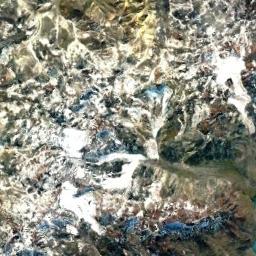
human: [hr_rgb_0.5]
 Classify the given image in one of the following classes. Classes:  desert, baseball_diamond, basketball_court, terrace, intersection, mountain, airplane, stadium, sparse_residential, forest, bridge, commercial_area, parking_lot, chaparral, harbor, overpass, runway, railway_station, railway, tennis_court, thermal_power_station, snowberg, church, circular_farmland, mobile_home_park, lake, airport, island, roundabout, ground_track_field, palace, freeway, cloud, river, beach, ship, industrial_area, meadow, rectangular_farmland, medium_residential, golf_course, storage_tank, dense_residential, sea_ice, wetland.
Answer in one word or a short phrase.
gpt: snowberg